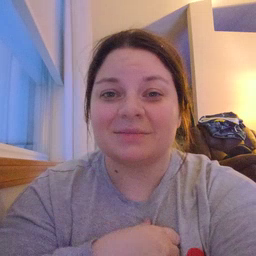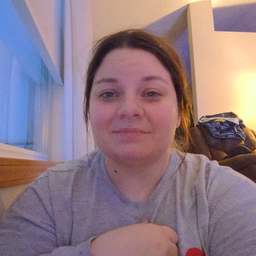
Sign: not